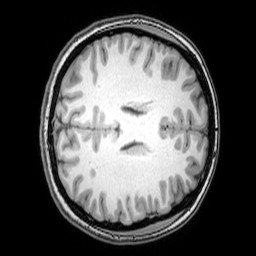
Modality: T1w
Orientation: axial
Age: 26
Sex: female
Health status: healthy
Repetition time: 0.081 s
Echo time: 0.037 s